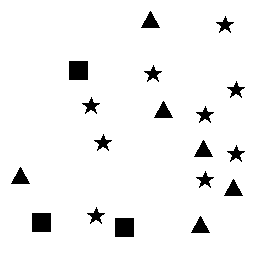
Squares: 3
Triangles: 6
Stars: 9
Total shapes: 18